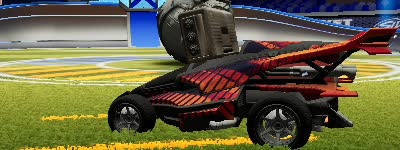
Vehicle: aftershock